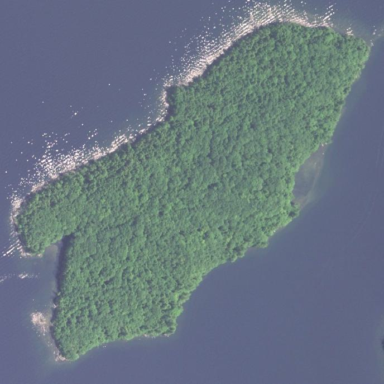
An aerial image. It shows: Islet.